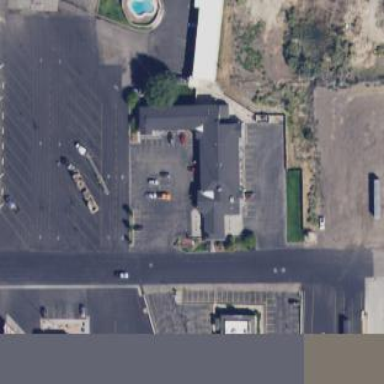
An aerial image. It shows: Building that serves as motel.